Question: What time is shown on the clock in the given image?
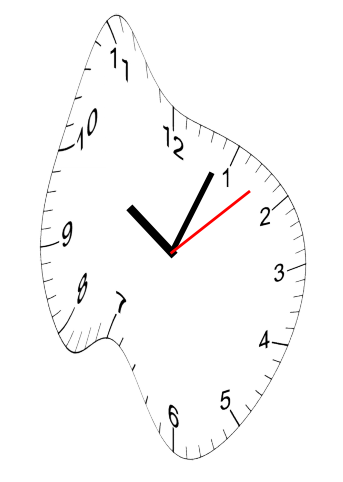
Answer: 10:04:08